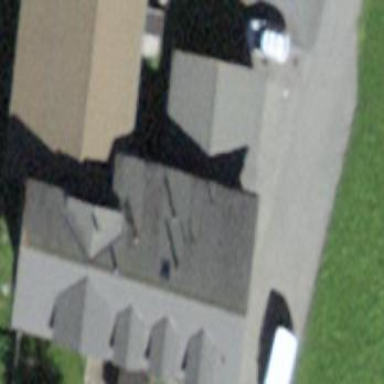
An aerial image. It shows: Building with tiled roof.